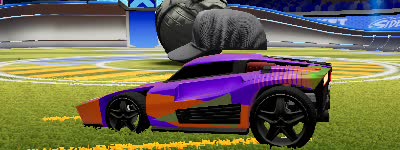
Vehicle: breakout